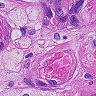
Metastatic tissue present: yes